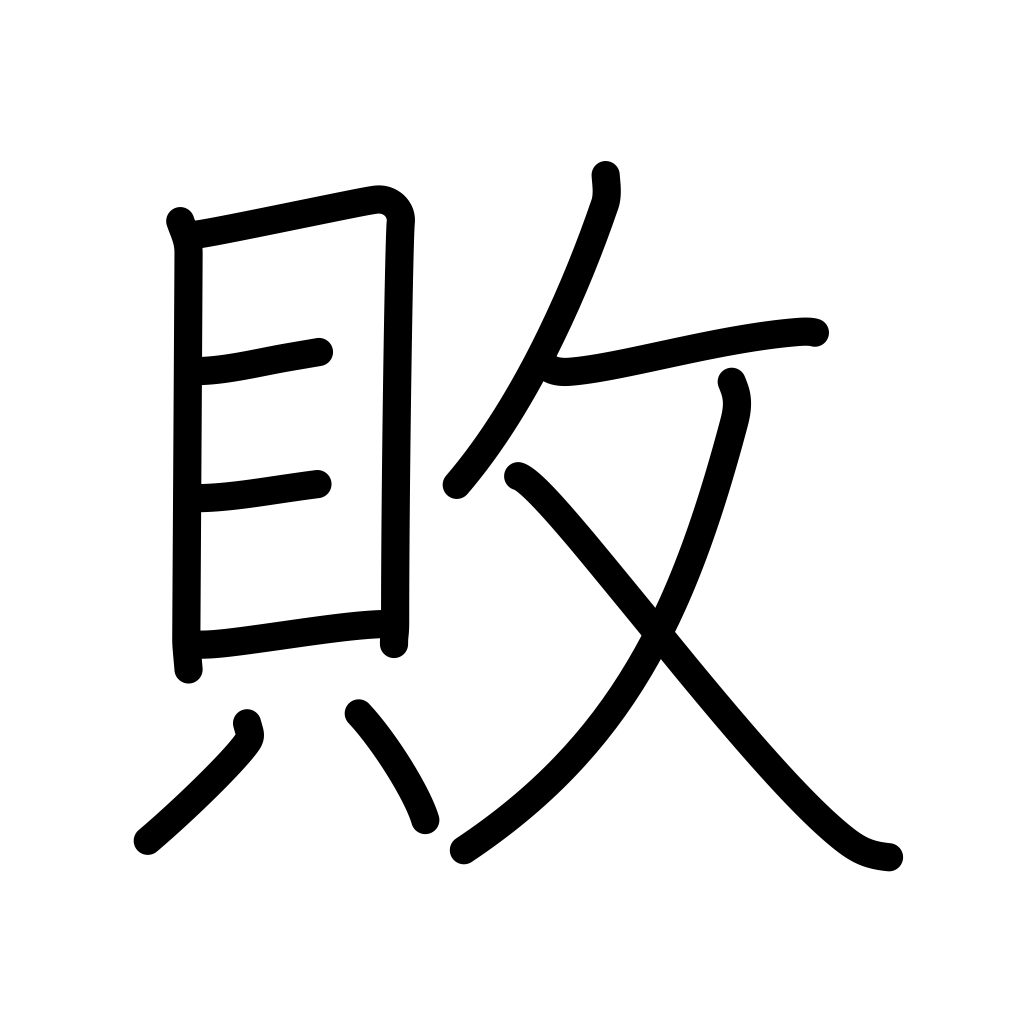
Meaning: failure, defeat, reversal